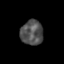
Tissue: skin
Cell type: Epithelial cells
Senescence score: 0.2807
Nuclear area (px): 548
Mean DAPI intensity: 80.639